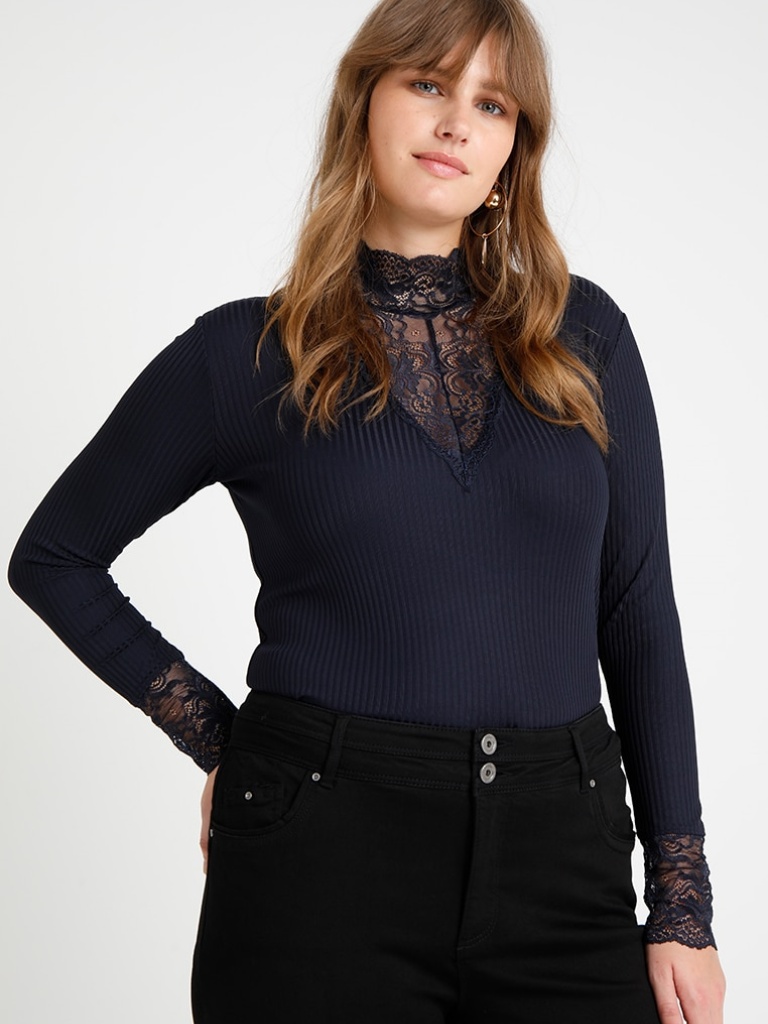
lace tight a long-sleeved with the sleeves down hip length Fully Tucked in v-neck blouse